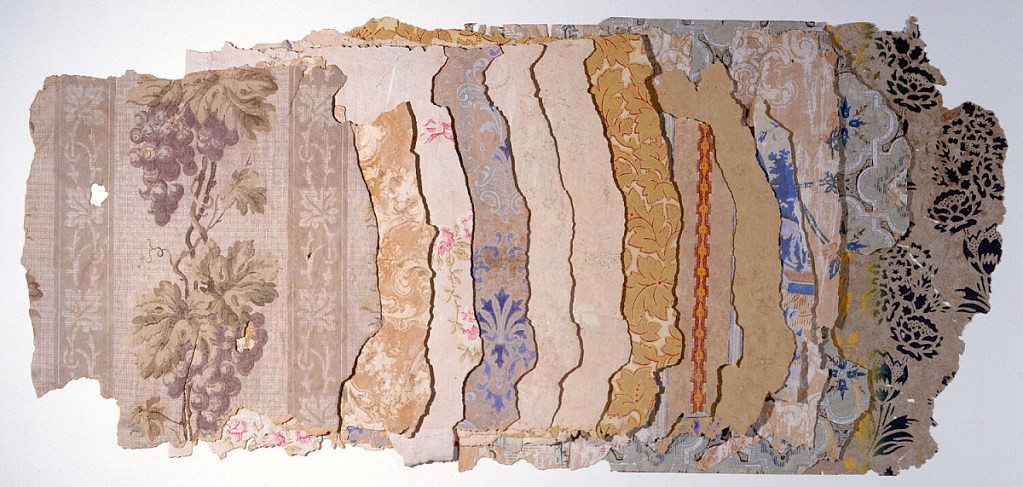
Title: Sidewall - fragment
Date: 1825–35
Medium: Block-printed
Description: This is a rainbow or irise paper. Printed in yellow and blue stencil-type flowers.